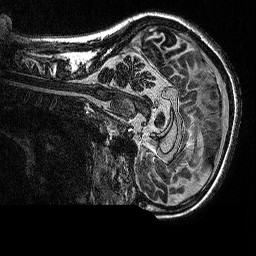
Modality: MP2RAGE
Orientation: sagittal
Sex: female
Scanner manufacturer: siemens
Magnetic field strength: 3 T
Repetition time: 5 s
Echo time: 0.00292 s